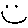
Label: smiley face